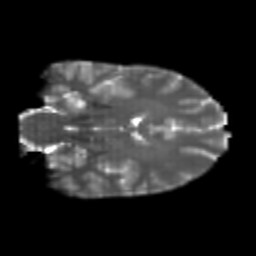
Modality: T2w
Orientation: coronal
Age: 20
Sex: female
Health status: healthy
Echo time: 0.074 s